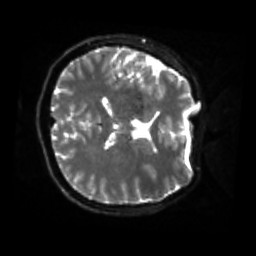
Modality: sbref
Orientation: axial
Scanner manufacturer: siemens
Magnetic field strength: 3 T
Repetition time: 4 s
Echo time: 0.0594 s